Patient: sex F, age 67
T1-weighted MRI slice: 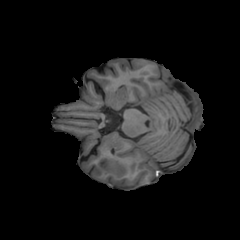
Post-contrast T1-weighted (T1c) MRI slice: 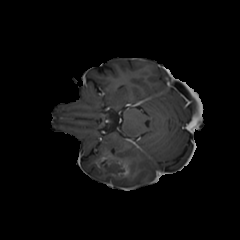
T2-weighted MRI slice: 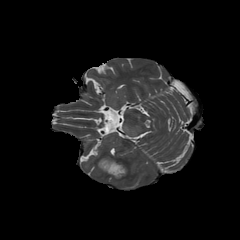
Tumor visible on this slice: yes
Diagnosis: Glioblastoma, IDH-wildtype
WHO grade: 4